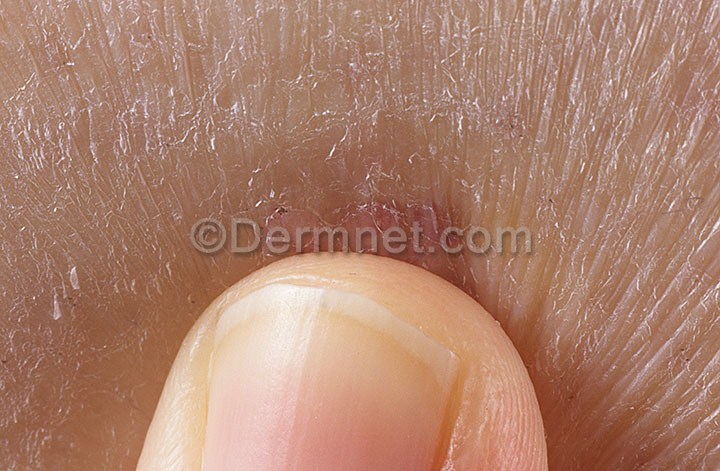
Disease: Vascular Tumors